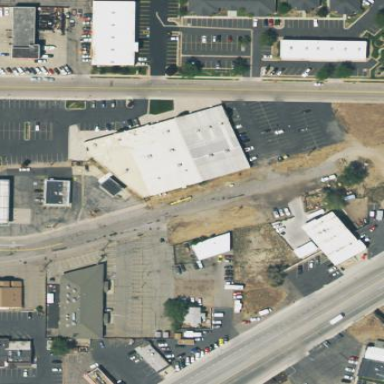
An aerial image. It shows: Retail area.